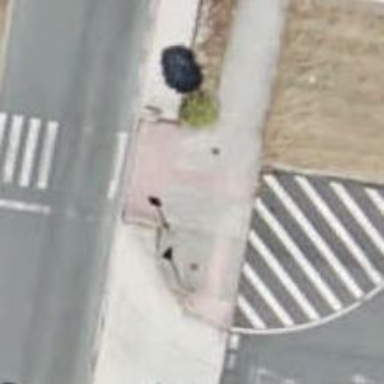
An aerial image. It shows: Sidewalk.